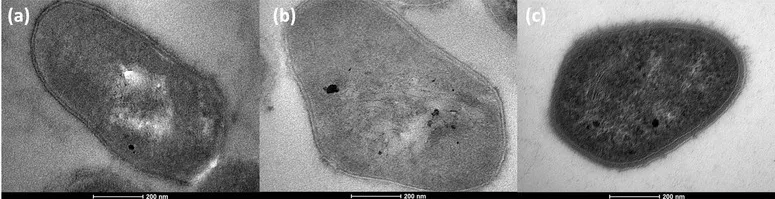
Transmission Electron Micrograph of three strains sequenced in this study. The electron micrographs of a MB11, b MB30 and c MB66, demonstrate the pleomorphic morphology of the species.
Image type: radiology (x_ray)